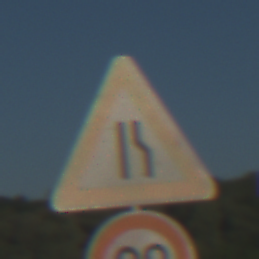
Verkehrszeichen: EinseitigVerengteFahrbahnRechts
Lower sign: Geschwindigkeit20
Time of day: MorningAfternoon
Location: Outdoor (Nature)
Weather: Clear
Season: NotSpecified
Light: Natural